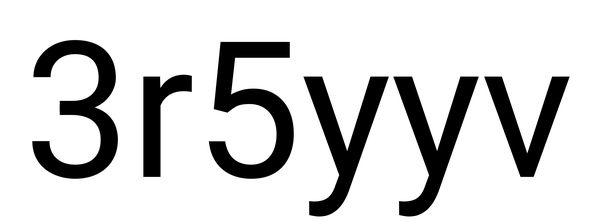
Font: Roboto_Regular